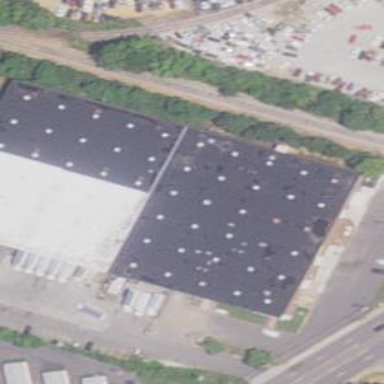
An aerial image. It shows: Warehouse building.